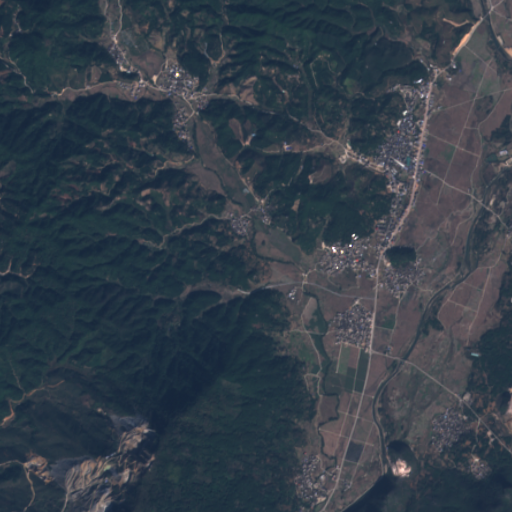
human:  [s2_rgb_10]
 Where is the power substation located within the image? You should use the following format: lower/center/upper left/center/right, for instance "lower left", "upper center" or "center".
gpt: The power substation is located in the lower right of the image.
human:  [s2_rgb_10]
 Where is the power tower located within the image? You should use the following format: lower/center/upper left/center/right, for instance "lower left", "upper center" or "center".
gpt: The power tower is located in the lower right of the image.
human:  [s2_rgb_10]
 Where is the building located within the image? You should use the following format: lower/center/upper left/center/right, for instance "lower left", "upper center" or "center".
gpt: There is no building in the image.